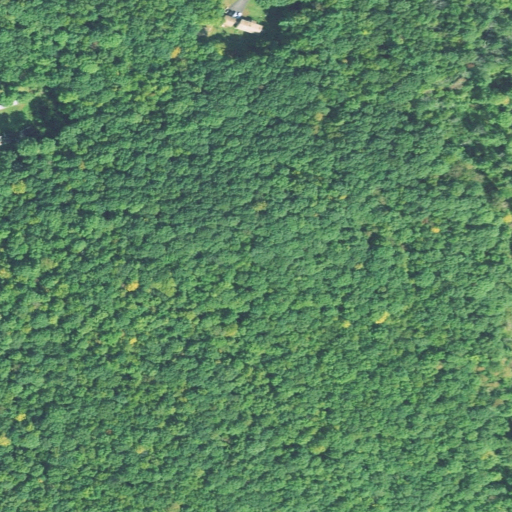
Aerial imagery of mountain in Connecticut named Bay Mountain containing deciduous forest, mixed forest, open development, and low intensity development